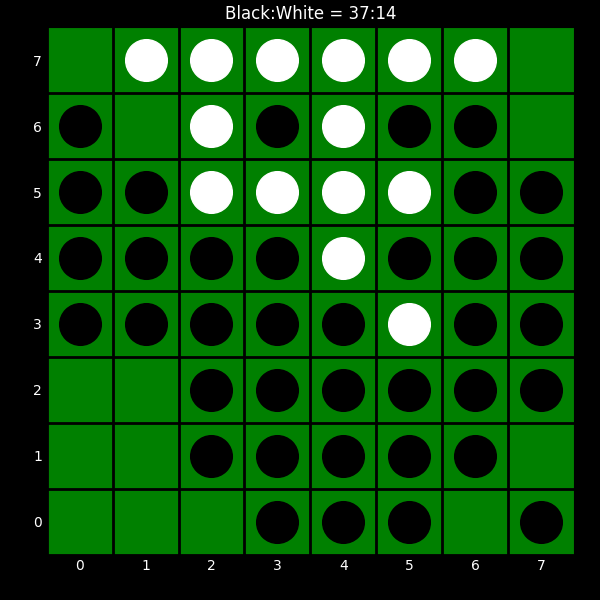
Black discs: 37
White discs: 14